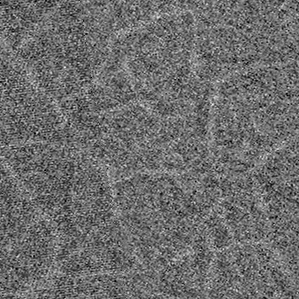
Label: frost